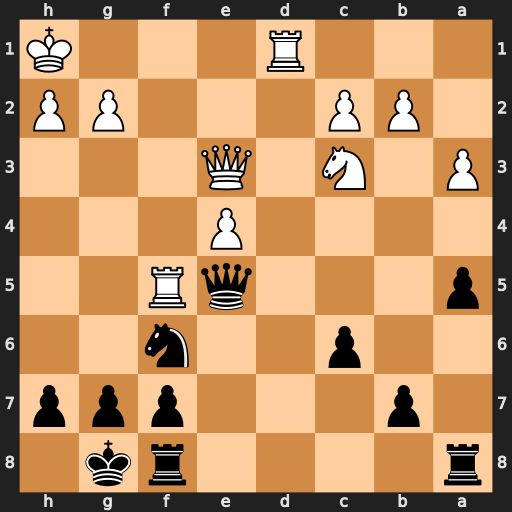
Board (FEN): r4rk1/1p3ppp/2p2n2/p3qR2/4P3/P1N1Q3/1PP3PP/3R3K
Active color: b
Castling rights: -
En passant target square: -
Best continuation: Qxh2+ Kxh2 Ng4+ Kg3 Nxe3